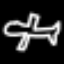
Label: airplane